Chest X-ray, AP view. Patient: 22 years old, sex M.
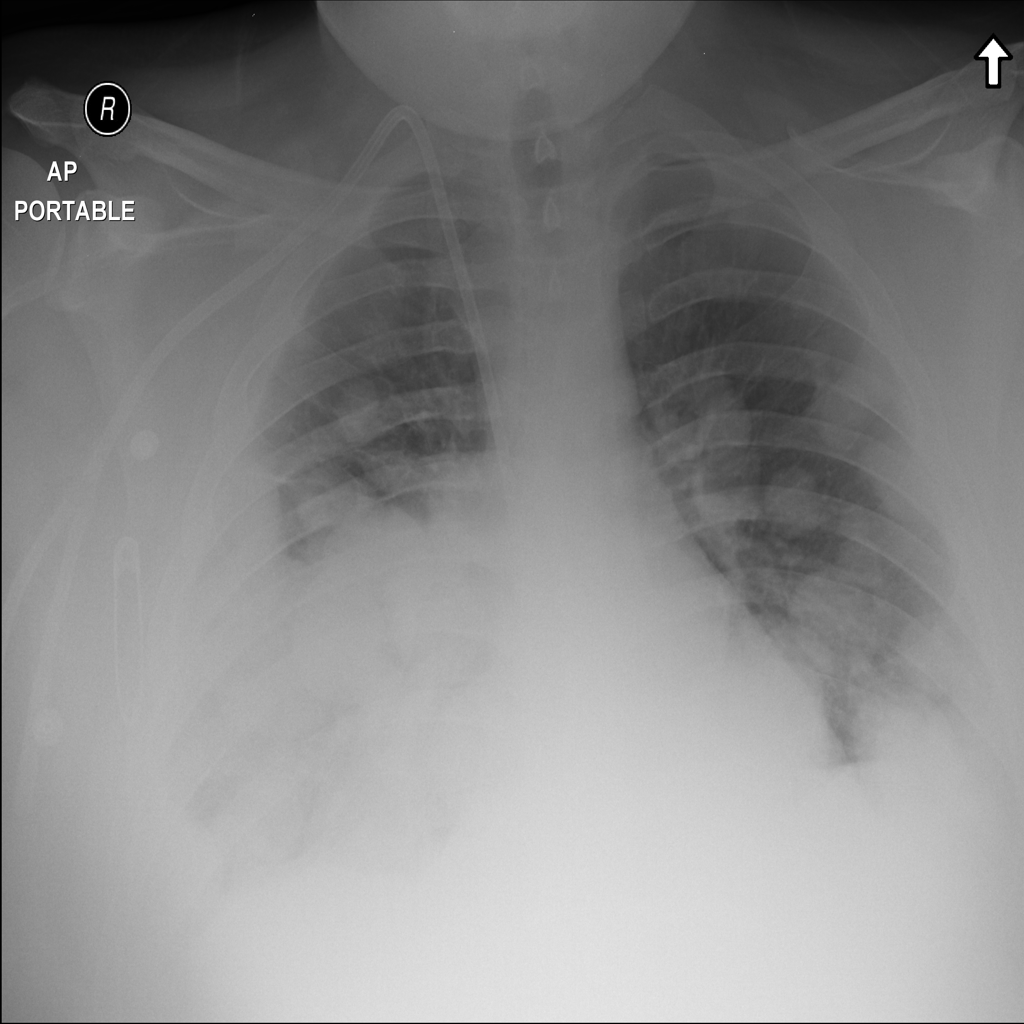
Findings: Infiltration, Mass